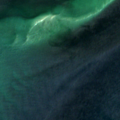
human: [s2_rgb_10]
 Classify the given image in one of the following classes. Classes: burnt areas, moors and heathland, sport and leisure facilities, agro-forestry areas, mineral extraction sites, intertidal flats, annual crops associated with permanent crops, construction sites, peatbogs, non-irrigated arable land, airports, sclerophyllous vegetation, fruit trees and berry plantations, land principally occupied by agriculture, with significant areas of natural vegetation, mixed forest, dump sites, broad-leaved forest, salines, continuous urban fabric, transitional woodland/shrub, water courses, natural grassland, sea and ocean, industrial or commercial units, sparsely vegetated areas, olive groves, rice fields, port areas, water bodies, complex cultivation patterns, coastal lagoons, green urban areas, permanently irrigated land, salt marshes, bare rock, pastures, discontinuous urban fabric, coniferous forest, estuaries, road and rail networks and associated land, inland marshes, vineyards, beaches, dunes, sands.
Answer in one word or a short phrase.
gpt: continuous urban fabric